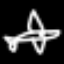
Label: airplane